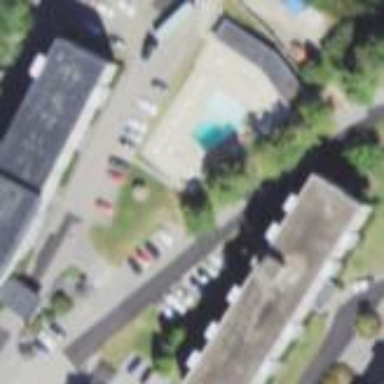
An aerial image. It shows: Sports centre focused on swimming activities.